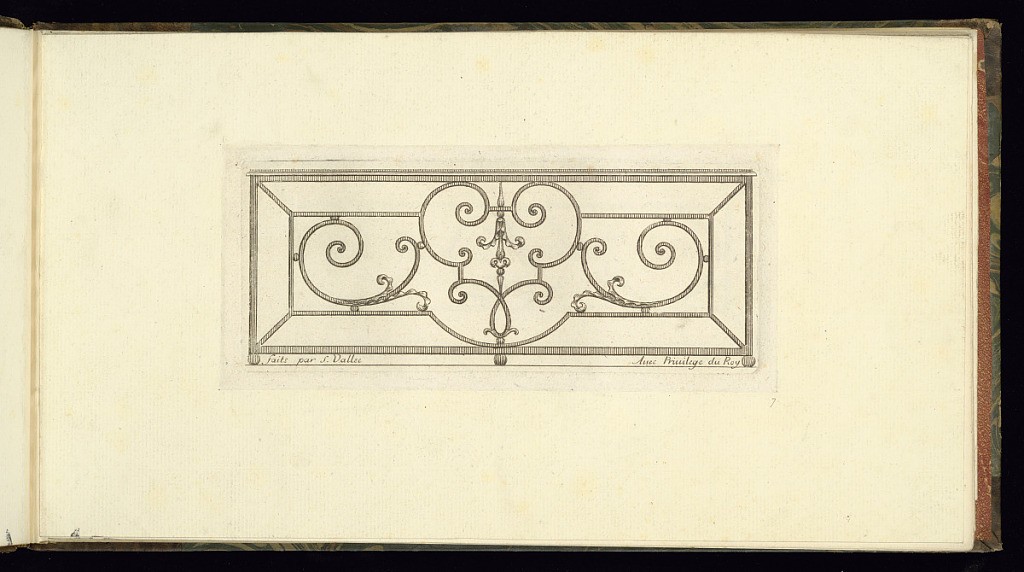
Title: Balcony Rail (Balustrade) Design
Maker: S. Vallée, French, 18th century
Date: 18th century
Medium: Etching and engraving on paper
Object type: Print
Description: Design for a wrought-iron ornamental balcony rail (balustrade) featuring scrolling bands and scrolling leaves. The plate is signed.